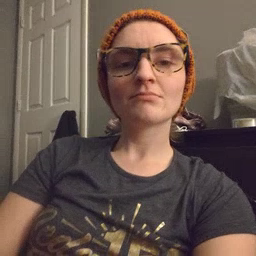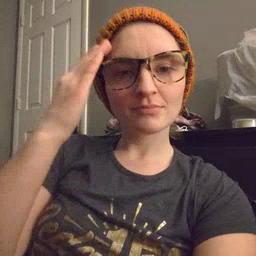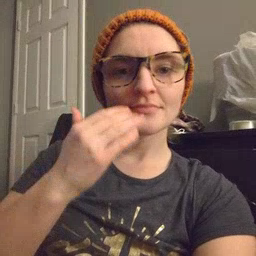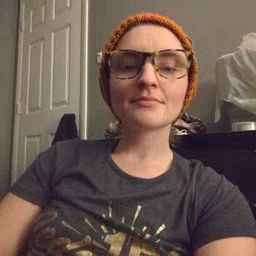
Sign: head